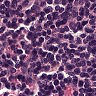
Metastatic tissue present: no